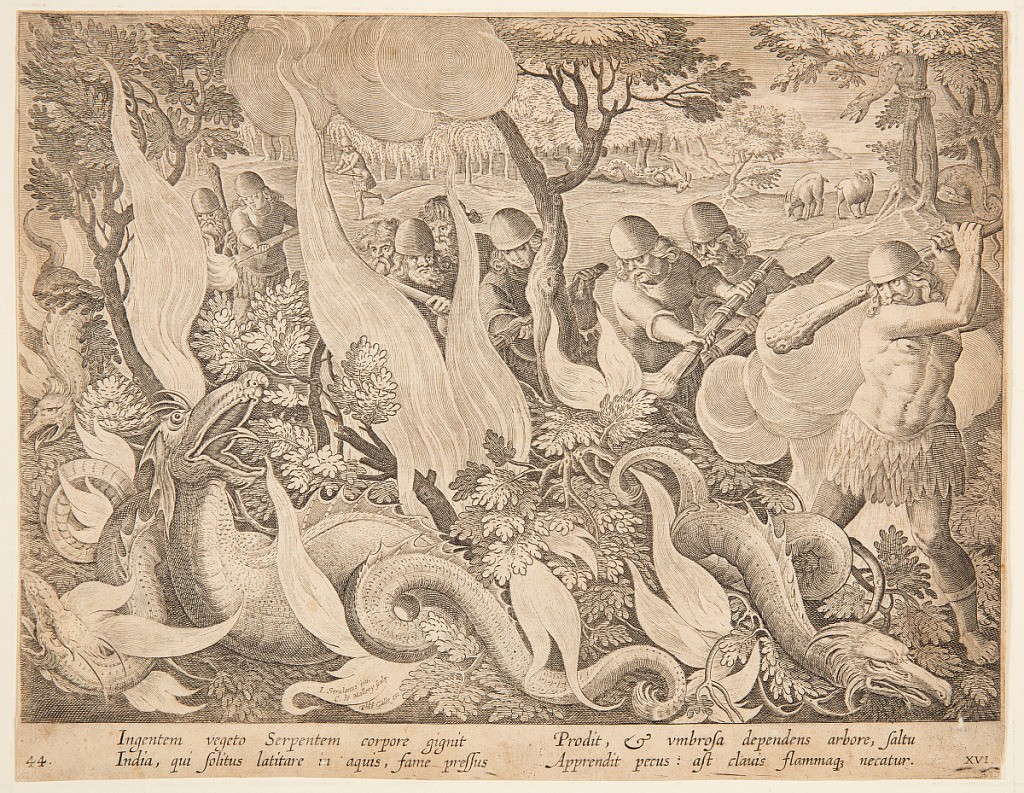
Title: Fighting serpents with fire
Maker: Jan van der Straet, called Stradanus, Flemish, 1523–1605
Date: ca. 1595
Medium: Engraving on paper
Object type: Print
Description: Horizontal rectangle. A group of serpents is trapped in the underbrush, in the foreground, caught in flames set by men with torches. In the background, an animal is being devoured whole by a serpent. Near left center: "I. Stradanus inv. / C. de Mallery Sculp. / Phls Galle exc." Below: "INGENTEM VEGETO SERPENTEM..."